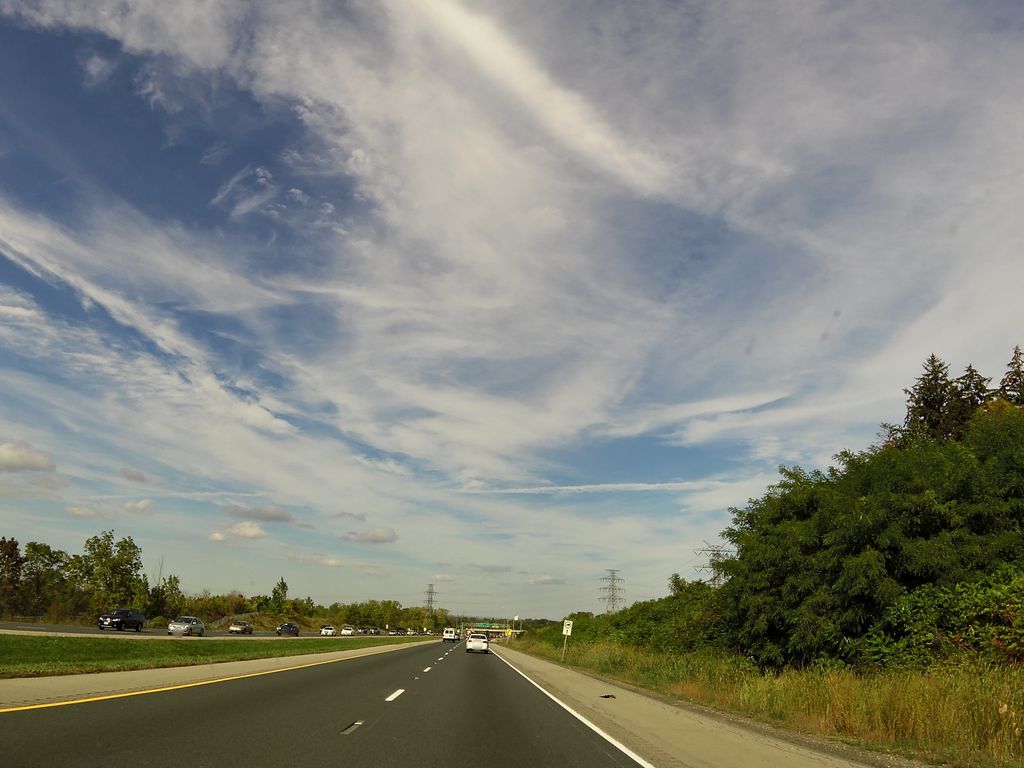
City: hamilton